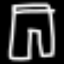
Label: pants